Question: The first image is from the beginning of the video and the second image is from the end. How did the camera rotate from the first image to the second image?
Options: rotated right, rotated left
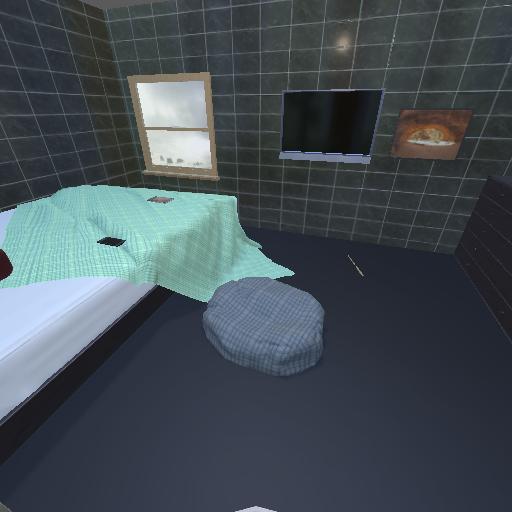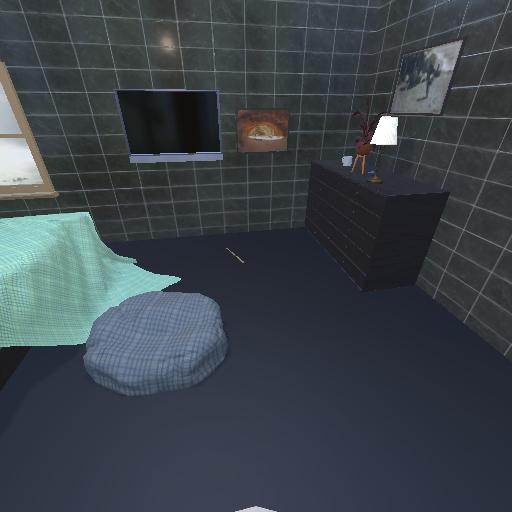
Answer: rotated right